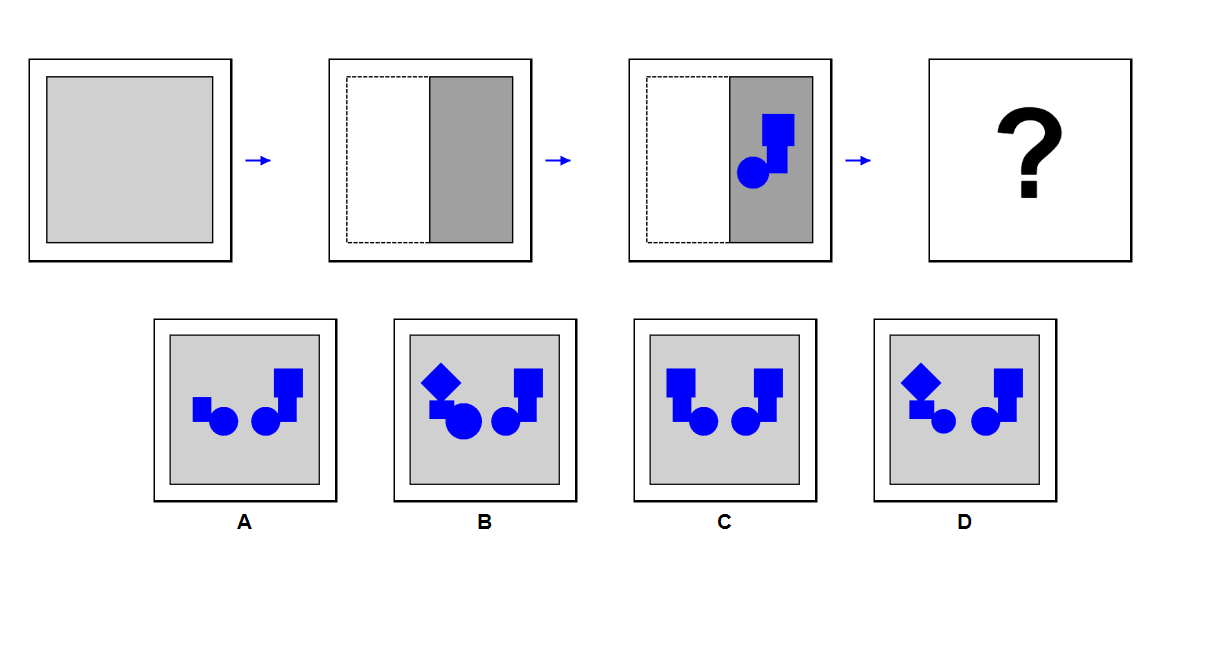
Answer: C